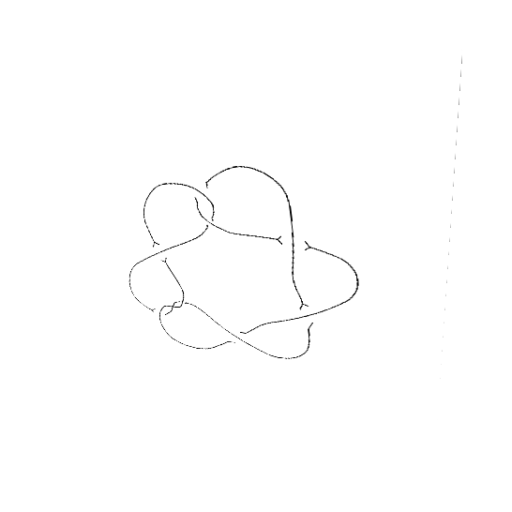
Crossing number: 9